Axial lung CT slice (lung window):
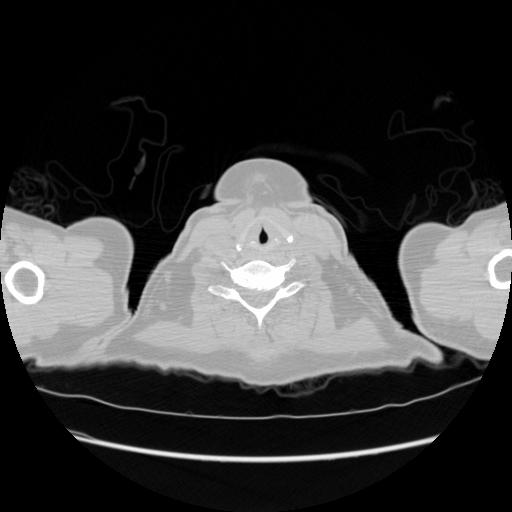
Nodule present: no